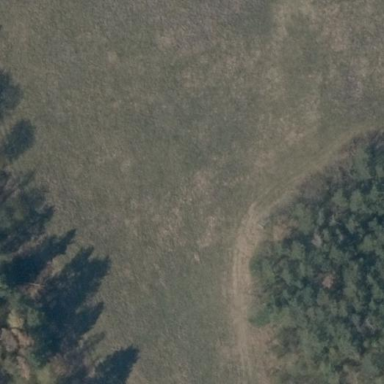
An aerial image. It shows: Beautiful meadow.